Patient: sex M, age 48
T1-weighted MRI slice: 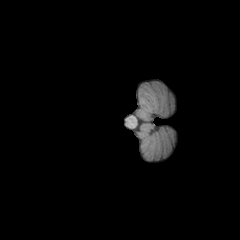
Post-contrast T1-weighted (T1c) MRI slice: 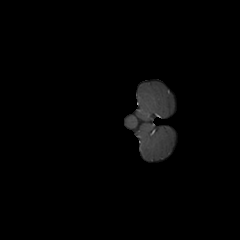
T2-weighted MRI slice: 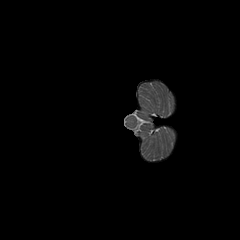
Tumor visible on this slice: no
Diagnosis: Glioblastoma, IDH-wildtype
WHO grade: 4